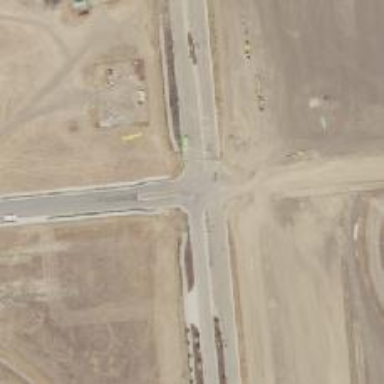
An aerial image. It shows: Tertiary road.